Question: My app has the main activity with a Navigation Drawer, that allow the application to navigate between Fragments. Each item list of the navigation drawer shows a fragment.
In one of those Fragment I want a ViewPager, and here is where I got stuck. If I'm not wrong, this is a Fragment inside another Fragment (Nested Fragments) but I can't make this work.
This is the code of the fragment that contains the ViewPager
'''
import android.app.Fragment;
import android.os.Bundle;
import android.support.v4.app.FragmentActivity;
import android.support.v4.view.ViewPager;
import android.view.LayoutInflater;
import android.view.View;
import android.view.ViewGroup;
import java.util.ArrayList;
import java.util.List;
public class Seccion1 extends Fragment {
ViewPager vp;
private List<android.support.v4.app.Fragment> getFragments(){
List<android.support.v4.app.Fragment> list = new ArrayList<android.support.v4.app.Fragment>();
list.add(ModelFragment.newInstance("Hola como andas", "descriociones"));
list.add(ModelFragment.newInstance("0895452125x", "#FFFFEF59"));
list.add(ModelFragment.newInstance("22 Mart", "#FF9C63FF"));
list.add(ModelFragment.newInstance("Sak", "#72a83b"));
list.add(ModelFragment.newInstance("Android Studio", "#a83b97"));
return list;
}
//@Override
public View onCreateView(LayoutInflater inflater, ViewGroup container,
Bundle savedInstanceState) {
View rootView = inflater.inflate(R.layout.seccion1, container, false);
vp = (ViewPager)rootView.findViewById(R.id.vp);
//vp.setPageTransformer(true, new RotateDownTransformer());
ControllerFragment cf = new ControllerFragment(getChildFragmentManager(), getFragments());
vp.setAdapter(cf);
return rootView;
}
}
'''
I don't know how to fix this line:
ControllerFragment cf = new ControllerFragment(getChildFragmentManager(), getFragments());

Here the ControllerFragment code
'''
import android.content.Context;
import android.support.v4.app.Fragment;
import android.support.v4.app.FragmentManager;
import android.support.v4.app.FragmentPagerAdapter;
import android.support.v4.view.ViewPager;
import android.view.View;
import android.widget.RelativeLayout;
import android.widget.TextView;
import java.util.List;
public class ControllerFragment extends FragmentPagerAdapter {
List<Fragment> fragments;
Context context;
public ControllerFragment(FragmentManager fm, List<Fragment> fragments){
super(fm);
this.fragments = fragments;
}
public Fragment getItem(int position){
return fragments.get(position);
}
public int getCount(){
return fragments.size();
}
public Object instantiateItem(View view, int position){
RelativeLayout relativeLayout = (RelativeLayout)view.inflate(context, R.layout.custom_fragment, null);
TextView tv_text = (TextView)relativeLayout.findViewById(R.id.tv_text);
TextView tv_description = (TextView)relativeLayout.findViewById(R.id.tv_description);
((ViewPager) view).addView(relativeLayout);
return relativeLayout;
}
}
'''
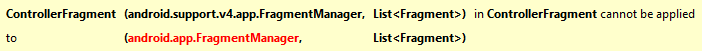
Answer: Change this
'''
import android.app.Fragment;
'''
to
'''
import android.support.v4.app.Fragment;
import android.support.v4.app.FragmentManager;
'''